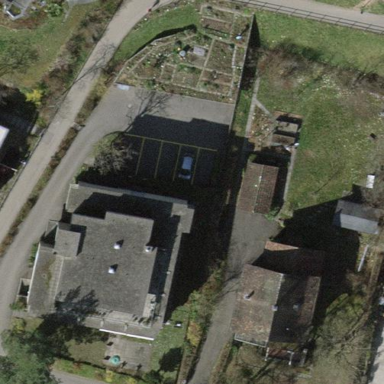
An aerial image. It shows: Detached building.